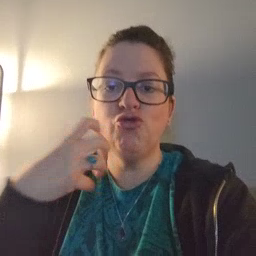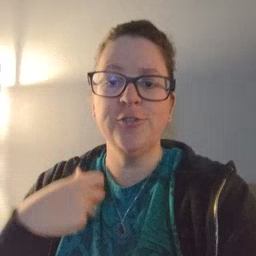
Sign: dryer